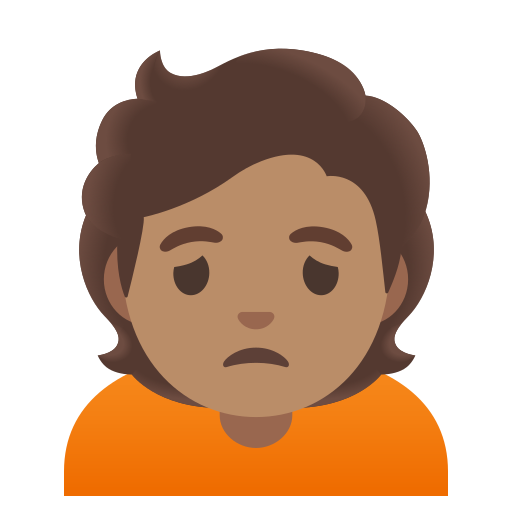
Emoji: 🙍🏽